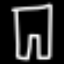
Label: pants